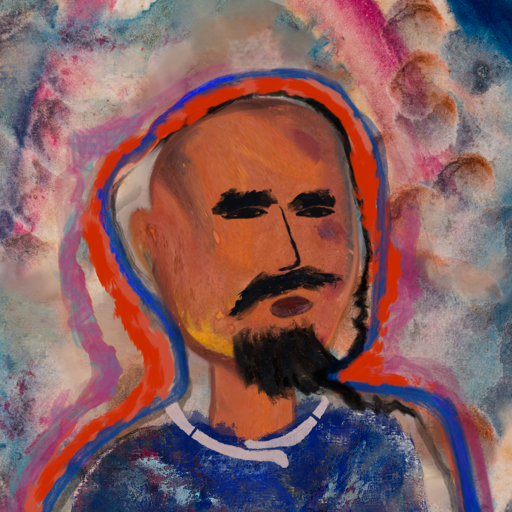
Background: Rupkatha, Head And Neck Side: Mother_And_Son_Son, Face Side: Mosgoul, Bust: Irani, Hair Side: Experience, Head Accessory: Blank, Second Necklace: Blank, Necklace: Hypocrite_2, Baby: Blank